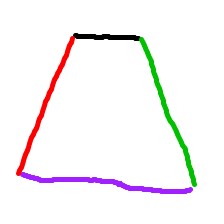
Shape: trapezoid